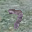
Label: 7